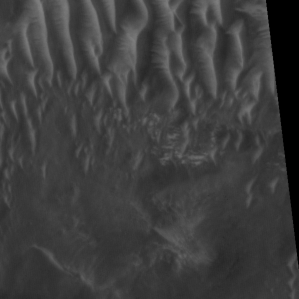
Label: non_frost